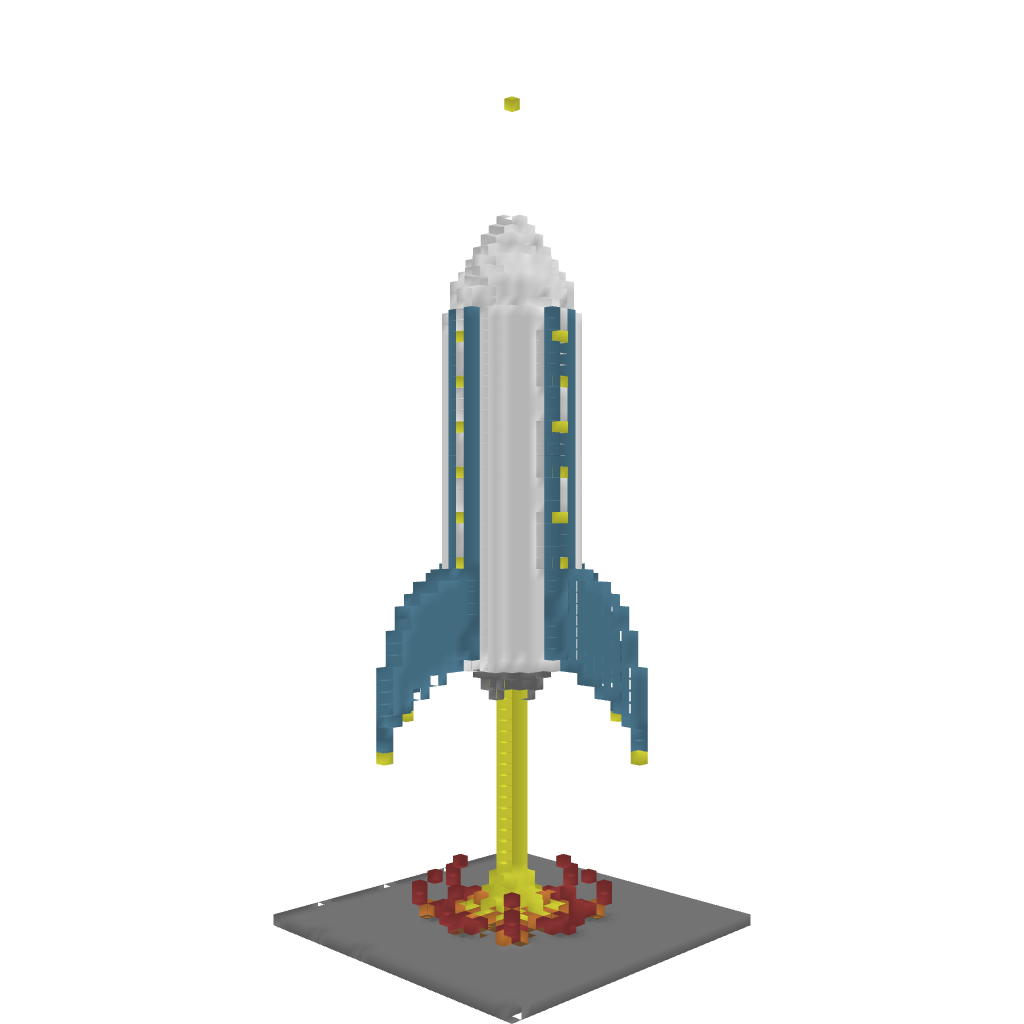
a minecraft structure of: Rocket Blasting Off high quality